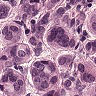
Metastatic tissue present: yes